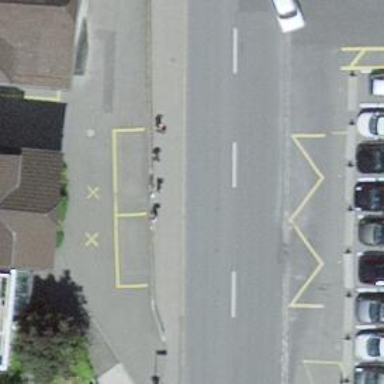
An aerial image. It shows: Bus stop with stop position for public transport.